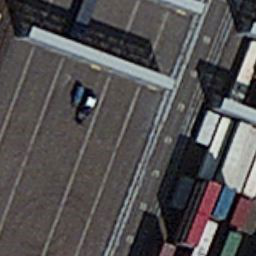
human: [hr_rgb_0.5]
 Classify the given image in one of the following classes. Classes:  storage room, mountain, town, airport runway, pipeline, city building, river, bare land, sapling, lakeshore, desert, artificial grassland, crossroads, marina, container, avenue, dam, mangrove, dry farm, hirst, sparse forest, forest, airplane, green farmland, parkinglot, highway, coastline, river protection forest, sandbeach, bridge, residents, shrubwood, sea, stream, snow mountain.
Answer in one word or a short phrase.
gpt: container